Question: I am trying to put some spinboxes,line edits in a layout. But the size extends more than the neccesity. Below is the figure

Here I am adding a QScrollArea widget,and a QVBoxLayout into a QHBoxLayout. Then I am adding the line edits,spin boxes into the QVBoxLayout. But I want to reduce the width as 2/10 of the total width. Can anybody help me in this?
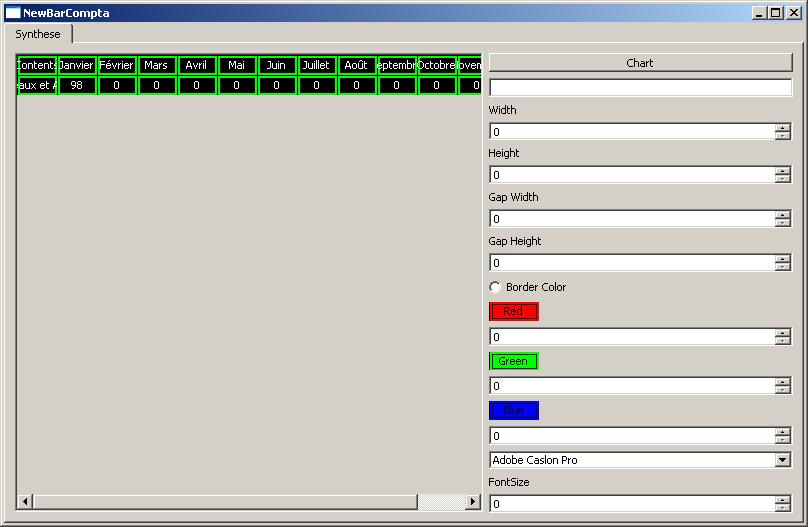
Answer: It's easy. It can be done by giving the stretching factor. That means you have to initiate the value when you use the functions
'''
addWidget(widget,stretchfactor);
or
addLayout(layout,stretchfactor);
'''